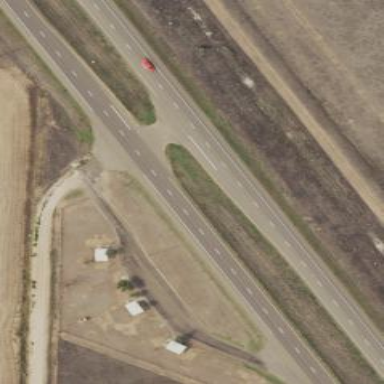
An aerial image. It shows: Rest area along the road.